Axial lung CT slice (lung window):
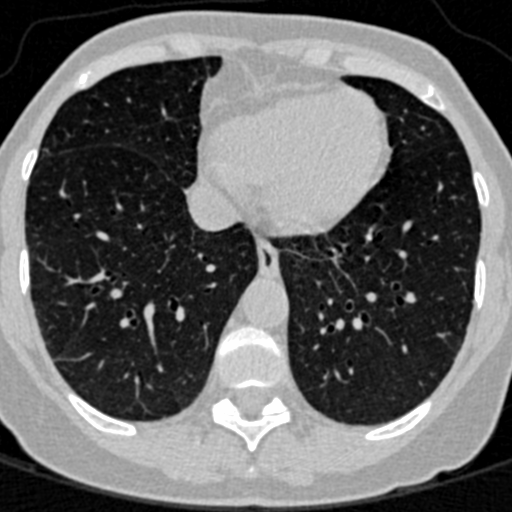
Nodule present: no